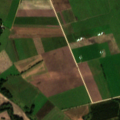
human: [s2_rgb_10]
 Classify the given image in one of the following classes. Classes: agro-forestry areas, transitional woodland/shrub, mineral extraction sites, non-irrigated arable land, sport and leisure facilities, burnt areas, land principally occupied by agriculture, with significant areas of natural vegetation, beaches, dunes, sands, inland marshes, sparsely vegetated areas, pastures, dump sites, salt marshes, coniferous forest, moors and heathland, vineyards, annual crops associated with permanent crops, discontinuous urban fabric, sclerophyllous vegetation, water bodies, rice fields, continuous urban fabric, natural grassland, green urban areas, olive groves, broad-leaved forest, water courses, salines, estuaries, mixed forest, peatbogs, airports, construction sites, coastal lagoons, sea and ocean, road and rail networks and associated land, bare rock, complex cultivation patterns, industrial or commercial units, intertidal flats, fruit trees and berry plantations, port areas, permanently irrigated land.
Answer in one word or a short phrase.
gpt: non-irrigated arable land, pastures, land principally occupied by agriculture, with significant areas of natural vegetation, transitional woodland/shrub